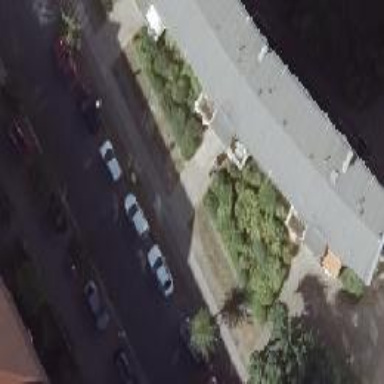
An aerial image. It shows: Apartment building with flat roof.